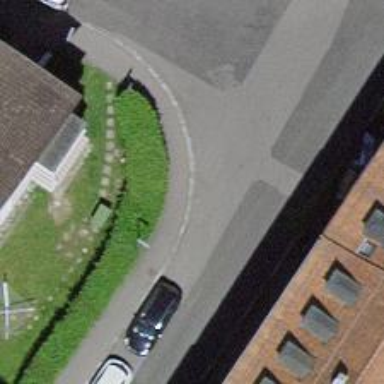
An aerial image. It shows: Kerb serving as barrier.